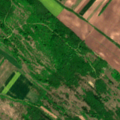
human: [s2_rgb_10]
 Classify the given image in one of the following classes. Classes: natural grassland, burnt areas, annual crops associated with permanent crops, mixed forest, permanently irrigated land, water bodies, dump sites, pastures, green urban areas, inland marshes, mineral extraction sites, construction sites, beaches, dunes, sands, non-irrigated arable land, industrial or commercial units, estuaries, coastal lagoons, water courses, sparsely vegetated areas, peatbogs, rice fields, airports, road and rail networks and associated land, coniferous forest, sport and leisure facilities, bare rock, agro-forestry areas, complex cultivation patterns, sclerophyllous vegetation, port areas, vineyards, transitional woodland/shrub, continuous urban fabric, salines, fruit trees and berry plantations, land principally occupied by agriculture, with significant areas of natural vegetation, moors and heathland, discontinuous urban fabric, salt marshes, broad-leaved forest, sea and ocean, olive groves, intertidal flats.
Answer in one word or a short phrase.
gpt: non-irrigated arable land, broad-leaved forest, natural grassland, transitional woodland/shrub